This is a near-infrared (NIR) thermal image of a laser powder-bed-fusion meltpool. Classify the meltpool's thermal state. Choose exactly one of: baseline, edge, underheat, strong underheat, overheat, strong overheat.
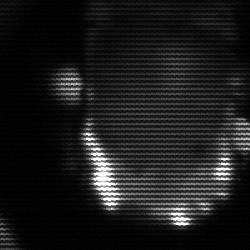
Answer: baseline